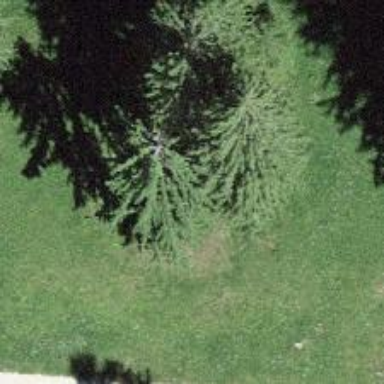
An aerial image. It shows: Beautiful tree in nature.